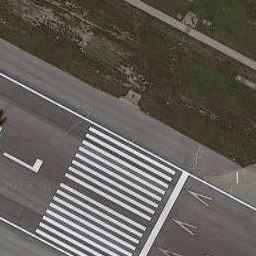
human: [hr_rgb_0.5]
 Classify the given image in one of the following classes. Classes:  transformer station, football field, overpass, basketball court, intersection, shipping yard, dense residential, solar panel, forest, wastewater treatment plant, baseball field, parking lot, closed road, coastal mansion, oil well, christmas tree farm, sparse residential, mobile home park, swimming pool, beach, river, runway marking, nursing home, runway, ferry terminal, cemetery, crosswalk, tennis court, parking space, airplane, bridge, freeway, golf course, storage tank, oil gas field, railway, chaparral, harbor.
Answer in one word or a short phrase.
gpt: runway